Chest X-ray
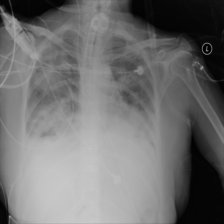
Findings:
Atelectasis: negative
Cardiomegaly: negative
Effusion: negative
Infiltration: positive
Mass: negative
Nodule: negative
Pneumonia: negative
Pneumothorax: negative
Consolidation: negative
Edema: negative
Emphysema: negative
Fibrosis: negative
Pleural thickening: negative
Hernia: negative